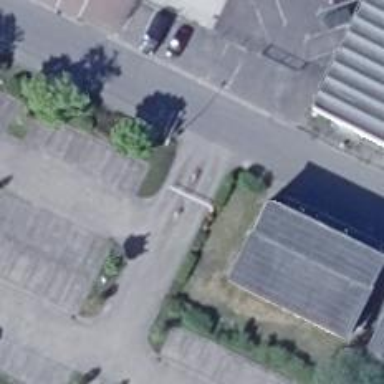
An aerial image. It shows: Parking aisle designated as service road.